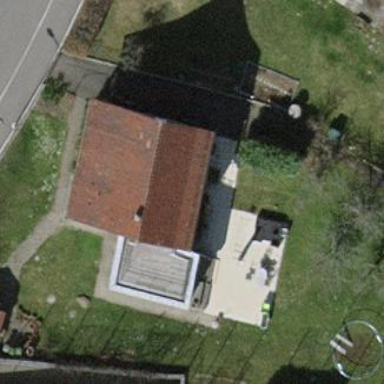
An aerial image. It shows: Building with gabled roof.